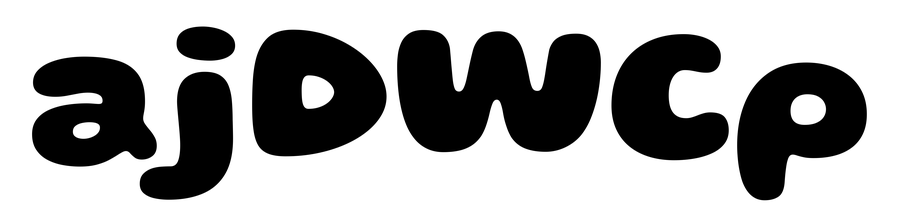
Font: Gluten_ExtraBold